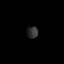
Tissue: lung
Cell type: T cells
Senescence score: 0.1707
Nuclear area (px): 129
Mean DAPI intensity: 48.915